Question: I'm not really sure how to phrase this question.
I'm looking for a way to calculate the new X/Y/Z point on the surface of a sphere(which has a known radius) from an known X/Y/Z point where the Y has been increased irrelevantly to the sphere. If I can get the radius of the plane of this Y within the sphere then this would be enough but I'm having a hard time visualizing this.
The closer the Y is to the top of the sphere, the greater the change in the radius. But I'm unsure how to calculate the radius of this circle on the plane within the sphere based only on the radius of the sphere and the height increased from the center.

In this image, if the bottom green slab is at Y=0; and the second is at Y=5 and the radius of the sphere is 10, what's the radius of the circle where the top green slab intercepts the circle.
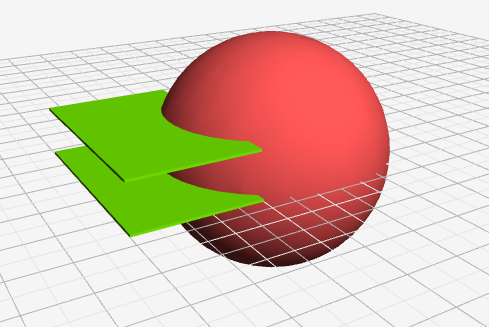
Answer: If your sphere is centered on the origin, you can calculate the planar circle radius at offset y=b by considering the circle at the intersection of the xy plane at the origin. This gives you a circle of radius r. The point (a, b) lying on this circle indicates |a| will be the radius of the intersected circle you want. Using the triangle formed between the x axis and the line between the origin and (a,b), we know that a = r*cos(arcsin(b / r)).